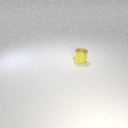
small yellow metal cylinder